Question: HTML displays string format thank showing it as HTML. I copied innerHTML with dynamic HTML from string.
'''
document.getElementById("tableReplicateGridTemplate").innerHTML = '@Model.sGridTemplate';
'''
My output in HTML page is shown in string and not converted to HTML

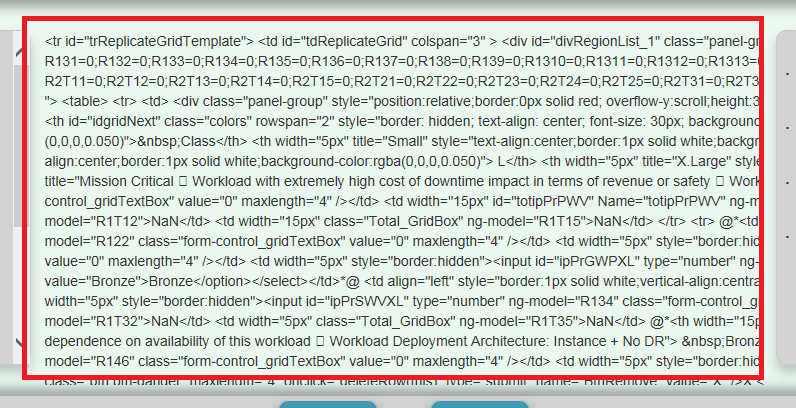
Answer: Thanks everyone for reply.
Finally with your help, I edited my code as below and it worked.
'''
var sHTML = '@Model.sGridTemplate';
sHTML = sHTML.replace(/&lt;/g, "<");
sHTML = sHTML.replace(/&gt;/g, ">");
sHTML = sHTML.replace(/&quot;/g, """);
sHTML = sHTML.replace(/&#10;/g, "");
sHTML = sHTML.replace(/&amp;/g, "&");
'''